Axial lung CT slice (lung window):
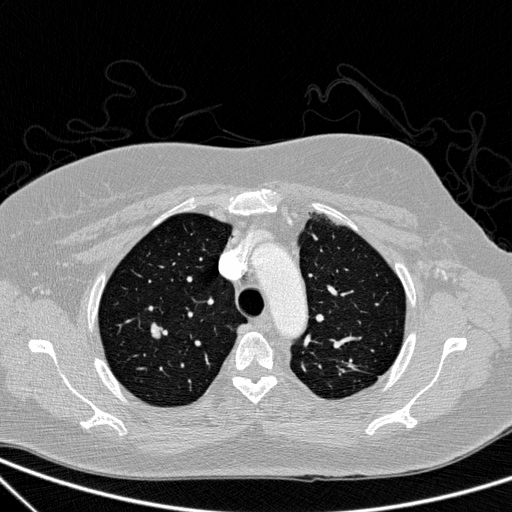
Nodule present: yes
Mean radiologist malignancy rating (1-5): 4.25